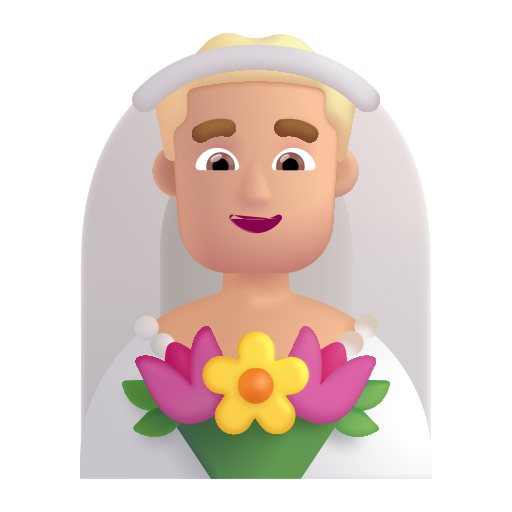
man with veil color  light